Question: I don't understand how to close a modal or an element with PhanthomJS using <URL>.
For example I tried to do it using the code below or using CaperJS 'click' and 'clickLabel' and many others things but it's not working.
'''
var webpage = require('webpage').create();
var url = 'http://sourceforge.net/';
webpage.viewportSize = { width: 1280, height: 800 };
webpage.render("test1.png");
webpage.onLoadFinished = function(status) {
var coords = webpage.evaluate(function() {
var firstLink = document.querySelector('a.btn');
return {
x: firstLink.offsetLeft,
y: firstLink.offsetTop
};
});
console.log(coords.x);
console.log(coords.y);
webpage.sendEvent('mousedown', coords.x, coords.y ,'left');
};
webpage.open(url,function(){
webpage.render("test2.png");
phantom.exit()
});
'''
Here is the element I would like to skip.

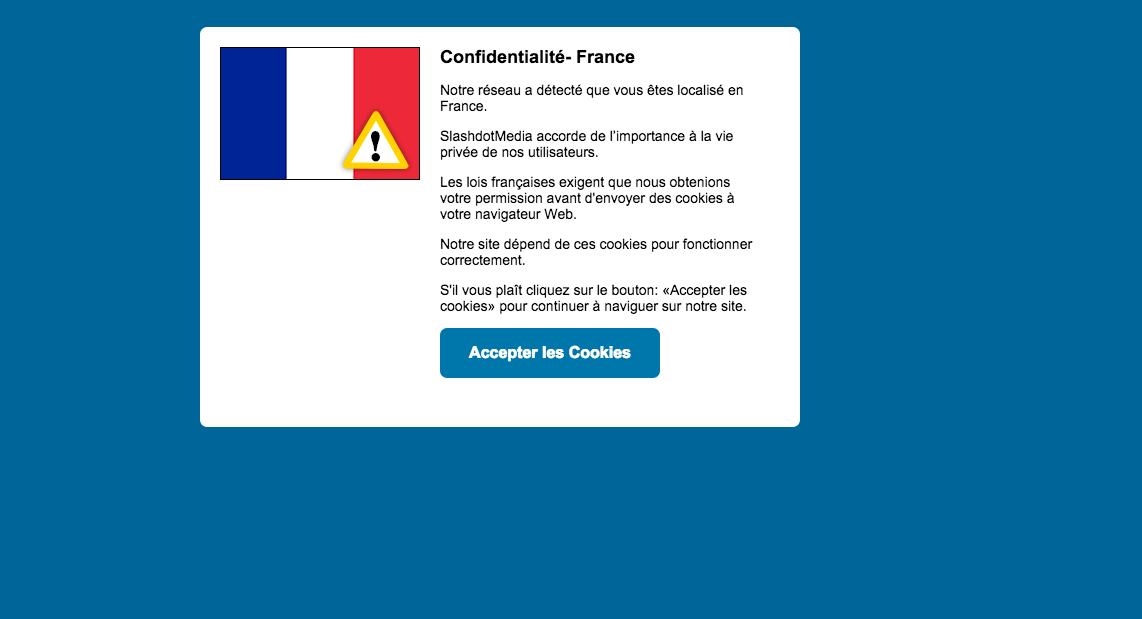
Answer: The <URL> and 'offsetTop' only give the offset based on a parent element. You would have to sum all the element offsets up to the root node. That's at least what CasperJS does.
If this notice is static, you can determine the coordinates once and use them every time. Based on the screenshot (444,330) seems good as a replacement for 'coords.x, coords.y'.
You can also simply use a synthentic mouse click as described <URL> which is what CasperJS does, but in combination with a specific position. This is a plain synthetic click:
'''
function click(el){
var ev = document.createEvent("MouseEvent");
ev.initMouseEvent(
"click",
true /* bubble */, true /* cancelable */,
window, null,
0, 0, 0, 0, /* coordinates */
false, false, false, false, /* modifier keys */
0 /*left*/, null
);
el.dispatchEvent(ev);
}
'''
---
Also, you have two callbacks ('onLoadFinished' and function in 'webpage.open') for when the page is loaded. You should have only one, so you don't run into problems when when one of them is called. After you click, it's best to wait a little with 'setTimeout' and let the page change before taking the screenshot.